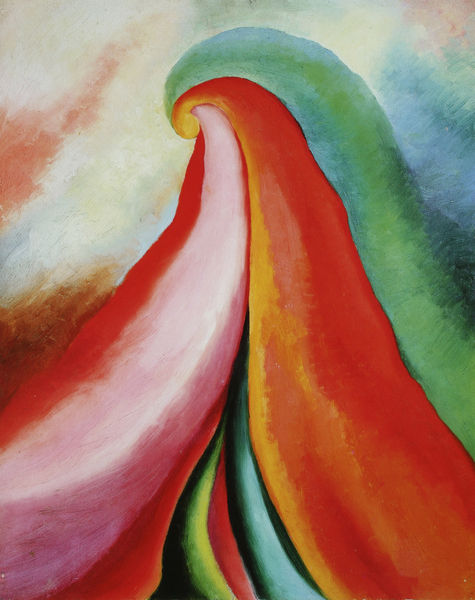
Titel: Series I, No. 4
Künstler: Georgia O'Keeffe
Institution: Im Besitz der Künstlerin
Schlagwörter: blau, gemälde, weiß, aquarell, gelb, grün, blume, braun, frau, geschwungen, orange, schwarz, türkis, rot, hochformat, malerei, rosa, welle, abstrakt, o´keefe, schattierung, linien, geschlecht, vagina, fliessend, flamme, rechteck, linie, wirbel, form, serie, schnecke, spirale, nummer, spalte, ineinander, keeffe, georgia, o keeffe, farbenkreis, keefe, nr.